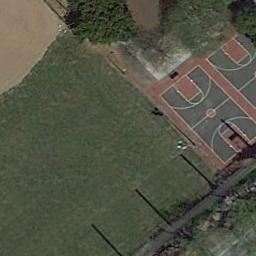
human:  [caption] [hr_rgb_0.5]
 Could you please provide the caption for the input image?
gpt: The basketball courts are next to the lawn .

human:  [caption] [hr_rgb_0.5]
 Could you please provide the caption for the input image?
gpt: There are two basketball courts next to the grass .

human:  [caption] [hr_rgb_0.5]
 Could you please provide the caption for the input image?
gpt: There is a painted basketball court on the playground, And there is an unmarked one .

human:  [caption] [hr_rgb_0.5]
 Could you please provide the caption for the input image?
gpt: Two basketball courts next to a baseball diamond and some trees beside .

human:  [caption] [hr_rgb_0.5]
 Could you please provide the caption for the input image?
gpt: The grass is beside two basketball courts .